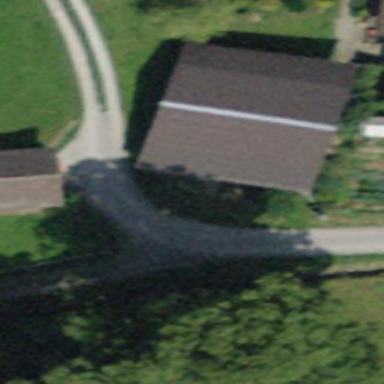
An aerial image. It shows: Barn.